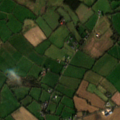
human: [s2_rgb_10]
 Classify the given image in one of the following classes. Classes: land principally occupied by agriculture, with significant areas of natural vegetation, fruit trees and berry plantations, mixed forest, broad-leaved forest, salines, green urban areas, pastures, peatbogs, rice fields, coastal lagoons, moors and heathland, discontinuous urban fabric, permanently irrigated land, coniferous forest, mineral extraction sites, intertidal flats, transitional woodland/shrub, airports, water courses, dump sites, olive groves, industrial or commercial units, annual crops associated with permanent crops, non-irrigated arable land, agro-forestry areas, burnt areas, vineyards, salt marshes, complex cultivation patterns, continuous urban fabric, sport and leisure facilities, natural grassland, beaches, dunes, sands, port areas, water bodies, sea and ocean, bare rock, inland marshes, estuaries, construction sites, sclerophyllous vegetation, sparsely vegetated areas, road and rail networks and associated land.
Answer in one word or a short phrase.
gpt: non-irrigated arable land, pastures